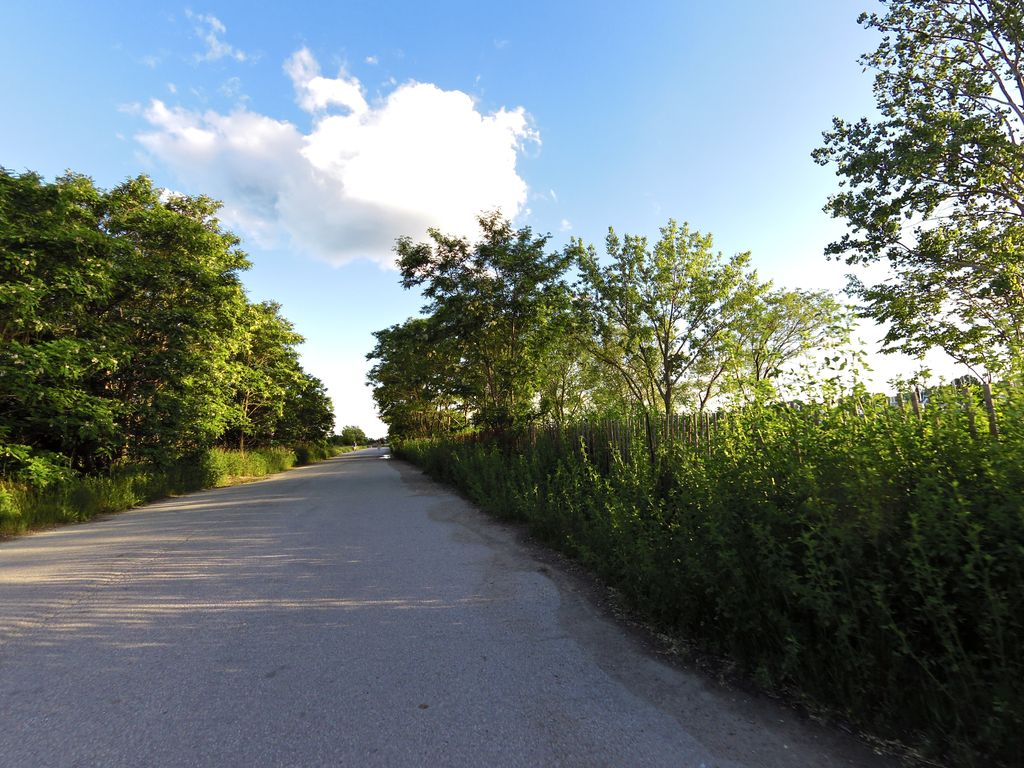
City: toronto